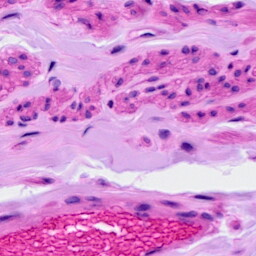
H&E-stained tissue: Ovarian